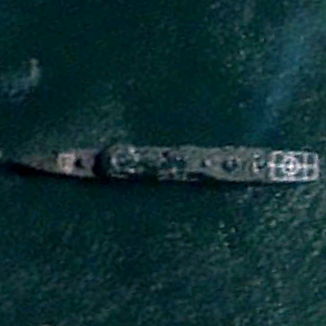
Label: cruiser